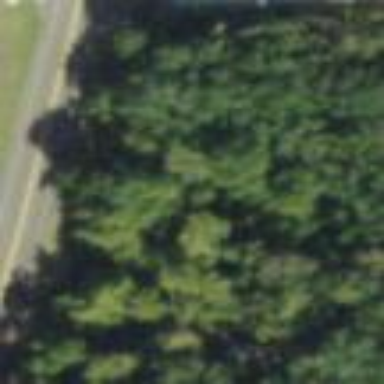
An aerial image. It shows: Mixed leaf woodland.